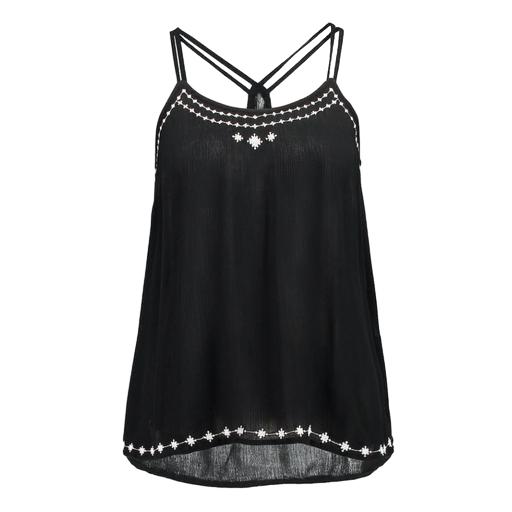
black embellished tank top, black geo embroidered cami, black embroidered tank, white background